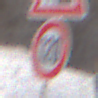
Verkehrszeichen: Geschwindigkeit120
Zusatzzeichen oben: Arbeitsstelle
Umgebung: Outdoor, Nature
Tageszeit: MorningAfternoon
Wetter: PartlyCloudy
Licht: Natural
Jahreszeit: Winter
Kontrast: HighContrast